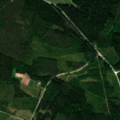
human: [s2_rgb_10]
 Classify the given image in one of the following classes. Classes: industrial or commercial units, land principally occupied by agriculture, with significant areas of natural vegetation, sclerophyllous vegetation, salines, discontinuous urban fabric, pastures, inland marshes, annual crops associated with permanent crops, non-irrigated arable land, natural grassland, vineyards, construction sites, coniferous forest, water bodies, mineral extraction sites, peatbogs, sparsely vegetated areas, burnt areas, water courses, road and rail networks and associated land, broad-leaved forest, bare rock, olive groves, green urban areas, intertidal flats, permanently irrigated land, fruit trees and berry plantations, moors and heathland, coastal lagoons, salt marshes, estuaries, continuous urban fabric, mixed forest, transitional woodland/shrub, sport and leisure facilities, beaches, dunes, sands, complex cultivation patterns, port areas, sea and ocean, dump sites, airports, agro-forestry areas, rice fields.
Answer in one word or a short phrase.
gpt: coniferous forest, mixed forest, transitional woodland/shrub